Question: I am trying to group multiple columns on my table by collapsing them into a single column and then use a UL list to separate the categories:

For this, what I am doing is adding a to toggle the , like this:
'''
cols[0][0]="Name";
cols[0][1]=true; //<--toggler
cols[1][0]="Age";
cols[1][1]=false;
cols[2][0]="[M/F]";
cols[2][1]=false;
cols[3][0]="E-mail";
cols[3][1]=true;//<--toggler
'''
However, using this method I have some problems:
1. I haven't managed to make two consecutive groups: [A][B+C][D+E][F]
2. the code is pretty hard to read, also to understand exactly what the toggle does
---
My code to write the is the following:
'''
document.writeln("<table><thead><tr>");
tmp = "<th>#";
flag = false;
for(i = 0; i < cols_len; i++){
if(cols[i][1]){ //if stack-toggler
if(flag){
tmp += "</th><th>-";
}
flag = !flag;
}
if(!flag){
tmp += "</th><th>" + cols[i][0];
}
}
if(flag){
tmp += "</th><th>-";
}
document.writeln(tmp + "</th></tr></thead><tbody>");
'''
And then for the of the table:
'''
for(i = 0; i < 20; i++){ //some number of rows
if(i){
document.writeln("</tr>");
}
document.writeln("<tr><td>" + i + "</td>");
tmp = "";
flag = false;
for(j = 0; j < cols_len; j++){
if(cols[j][1]){ //if stack-toggler
if(flag){
document.writeln("<td><ul>" + (tmp.replace(/<td/g, "<li").replace(/td>/g, "li>")) + "</ul></td>");
tmp = "";
}
flag = !flag;
}
if(flag){
tmp += "<strong>" + cols[j][0] + ":</strong><br>";
}
tmp += "<td>...</td>";
if(!flag){
document.writeln(tmp);
tmp = "";
}
}
if(flag){
document.writeln("<td><ul>" + (tmp.replace(/<td/g, "<li").replace(/td>/g, "li>")) + "</ul></td>");
}
}
document.writeln("</tr></tbody></table>");
'''
<URL>
I feel this is the wrong approach, it sucks in every way and more importantly, !, after I start stacking columns, whenever I want to stop, the next column must be alone (and not another group).
I have played around with the booleans and it is simply impossible, I can't figure it out, I already reduced the code to the most readable way and tried to rewrite parts of it but I keep getting the same results.
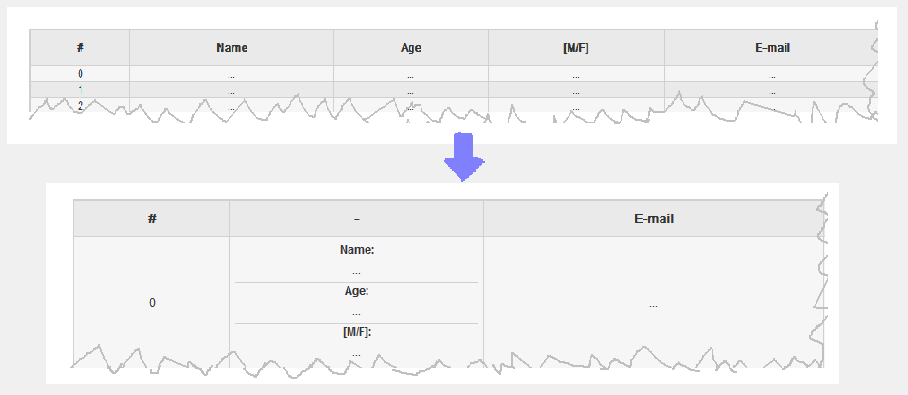
Answer: I made a slight change to the data model. Instead of "toggle" the boolean says if the next guy stacks or not (that is if it is true then put the next one below me.)
So the data looks like this:
'''
/*0:caption, 1:stack-toggler*/
cols[0][0]="Name";
cols[0][1]=true; //<--stack next below
cols[1][0]="Age";
cols[1][1]=true; //<--stack next below
cols[2][0]="[M/F]";
cols[2][1]=false;
cols[3][0]="E-mail";
cols[3][1]=false;
cols[4][0]="Website";
cols[4][1]=false;
cols[5][0]="Notes";
cols[5][1]=false;
'''
And then the code can be simple -- like this (a trick I used, you can change the loop variable internal to the loop -- so we only loop on the outer loop when we change columns.)
'''
for(i = 0; i < 20; i++){ //some number of rows
buildHTML("<tr><td>" + i + "</td>");
for(j = 0; j < cols_len; j++){
buildHTML("<td>");
if (cols[j][1]) {
buildHTML("<ul>"+cols[j][0]+"</ul>");
// loop till we are at the penultimate
while (cols[j+1][1]) {
j++;
buildHTML("<ul>"+cols[j][0]+"</ul>");
}
j++;
buildHTML("<ul>"+cols[j][0]+"</ul>");
}
else {
buildHTML(cols[j][0]);
}
buildHTML("</td>");
}
buildHTML("</tr>");
}
buildHTML("</tbody></table>");
'''
I did not bother with the header, you can figure that out I'm sure.
Here is the fiddle:
<URL>
Of course with javascript you can get fancy. Since what you really have is an array of arrays for the columns you could represent that like this:
'''
// array of arrays -- one element std, 2 or more a list
newcols = [ ["Name","Age","[M/F]"] , ["E-Mail"] , ["Website"], ["Notes"] ];
'''
Then to make your table you could use map and join like this:
'''
buildHTML("<tr><td>" + i + "</td>");
strArray = $.map(newcols, function (anArray) {
if (anArray.length == 1) {
return "<td>"+anArray[0]+"</td>";
}
else {
return "<td><ul>"+anArray.join("</ul><ul>")+"</ul></td>";
}
});
buildHTML(strArray.join(""));
buildHTML("</td></tr></tbody></table>");
'''
Here is a fiddle:
<URL>
Single line solution (because every question should have a single line solution):
<URL>